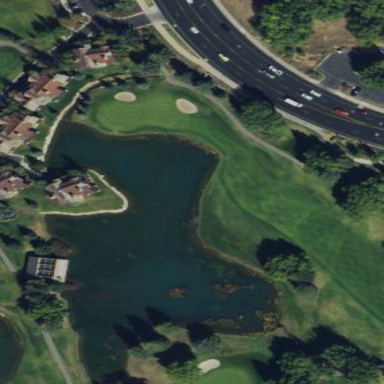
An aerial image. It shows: Water hazard on golf course. The hazard is natural water feature.